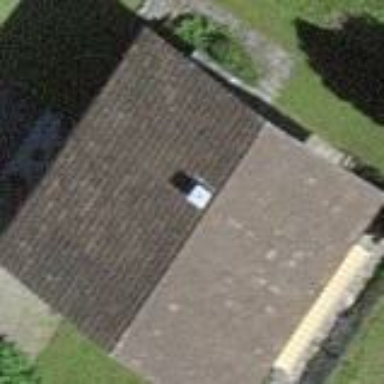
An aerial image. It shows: Simple and straightforward house.